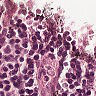
Metastatic tissue present: no